Field crop: maize
Growth stage: 2
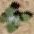
Species: chenopodium